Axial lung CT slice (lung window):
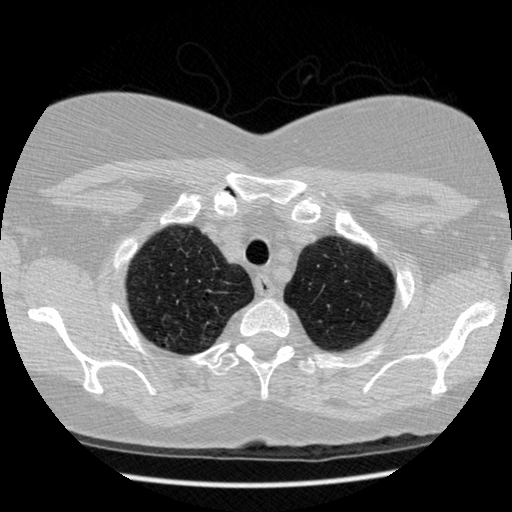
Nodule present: no